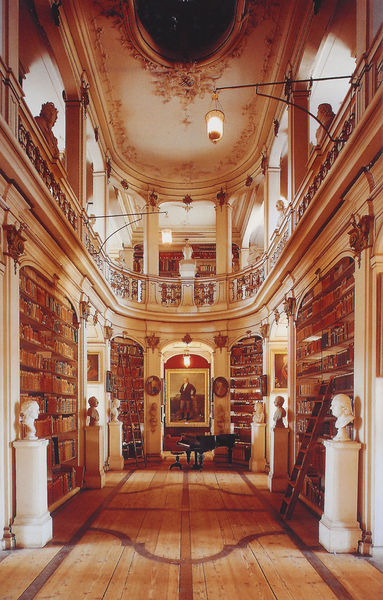
Titel: Rokokosaal
Standort: Weimar, Herzogin- Anna- Amalia- Bibliothek (EU - D - Thüringen)
Schlagwörter: flügel, gemälde, weiß, holz, köpfe, lampe, pfeiler, rot, regal, barock, sockel, bild, portrait, boden, balkon, bücher, parkett, empore, leiter, treppe, büste, klavier, stuck, geländer, galerie, foto, fotografie, buch, kapitelle, intarsien, bibliothek, regale, büsten, anna, podeste, medaillons, amalia